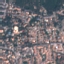
Land use / land cover: Residential